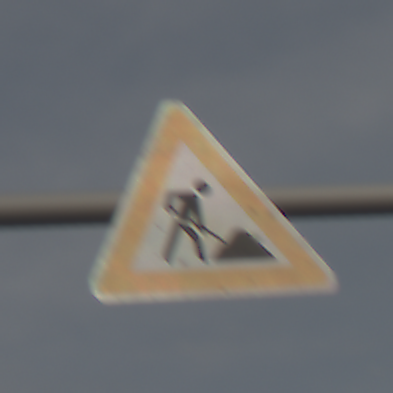
Verkehrszeichen: Arbeitsstelle
Umgebung: Outdoor, Nature
Tageszeit: SunriseSunset
Wetter: PartlyCloudy
Licht: Natural
Jahreszeit: NotSpecified
Kontrast: LowContrast